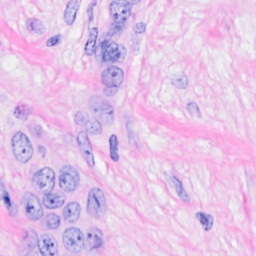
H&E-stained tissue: Breast